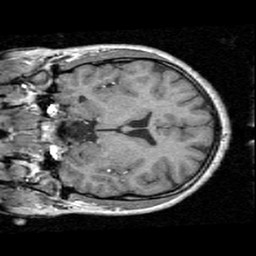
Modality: T1w
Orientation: coronal
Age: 18
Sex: female